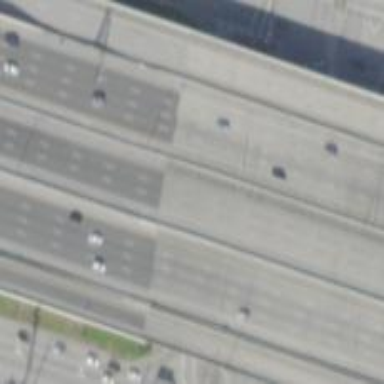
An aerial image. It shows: Primary link highway with asphalt surface.